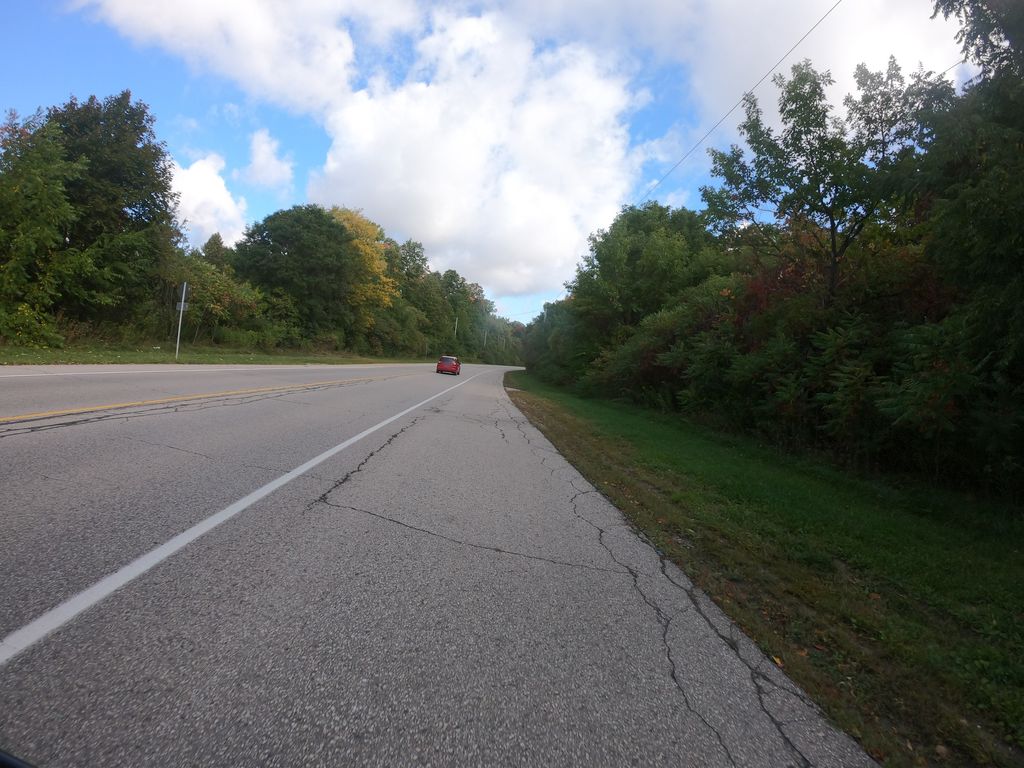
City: kitchener-waterloo